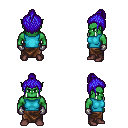
a pixel art fantasy rpg character, male body template, orc, green skin, teal sleeveless shirt, robe skirt, blue short topknot hairstyle, metal gloves, maroon shoes, four views (front, back, left, right), 2x2 character sprite sheet, small pixel art, hard edges, no anti-aliasing